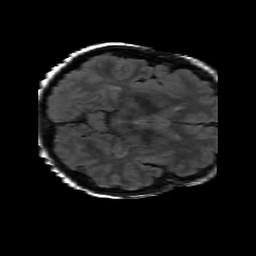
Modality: FLAIR
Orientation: axial
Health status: ill
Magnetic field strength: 3 T